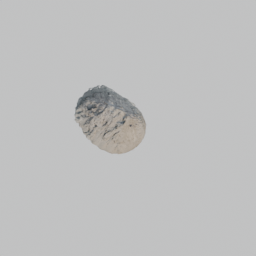
Label: nature